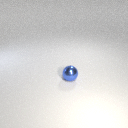
small blue metal sphere